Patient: sex M, age 44
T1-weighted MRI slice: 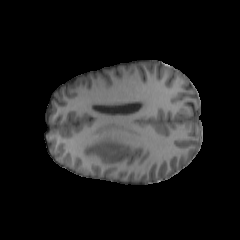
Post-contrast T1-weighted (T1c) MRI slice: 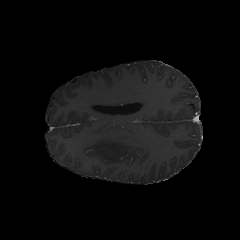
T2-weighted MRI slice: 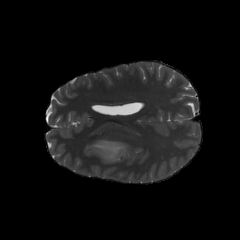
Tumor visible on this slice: yes
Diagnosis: Astrocytoma, IDH-mutant
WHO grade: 3